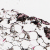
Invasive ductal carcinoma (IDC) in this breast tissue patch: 0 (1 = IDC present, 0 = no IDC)